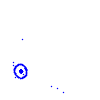
Particle: kaon